Question: While trying to use Tensorflow I encountered a little problem regarding the stride.
I have an image of size 67*67, and I want to apply a filter of size 7*7 with stride 3. The output layer should have an edge length of 20 calculated from:

Where is the output layer edge length (in this case, 20). It is calculated in the follow way:
> If we only consider the first row (since other rows are the same), then out of the 67 elements in the first row, the first 7 would go to the first cell of the output layer. Then the filter moves 3 element to the right, which makes the filter covering element 4 to 10, and that would correspond to the 2nd element of the output layer. So on so forth. Every time we advance 3 elements and the total number of times we will advance (counting the first step where it covers 7 elements) is . Thus the equation I used.
However, the output layer I got from Tensorflow was 23, which is 67/3 and rounded up to the next integer. I don't understand the reasoning behind this.
Can someone explain why it is done like this in Tensorflow?
Thanks!
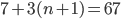
Answer: Output size is computed in two ways depending on the padding you are using. If you are using ''SAME'' padding, the output size is computed as:
'''
out_height = ceil(float(in_height) / float(strides[1]))
out_width = ceil(float(in_width) / float(strides[2]))
'''
Where as with ''VALID'' padding output is computed as:
'''
out_height = ceil(float(in_height - filter_height + 1) / float(strides[1]))
out_width = ceil(float(in_width - filter_width + 1) / float(strides[2]))
'''
Which is what you were using to calculate your output, but we can clearly see you must be using ''SAME'' padding.
So in your case you get:

If you were actually using ''VALID'' padding, the output would be closer to your approximation.

You can read more about how tensorflow calculates feature map sizes and padding <URL>